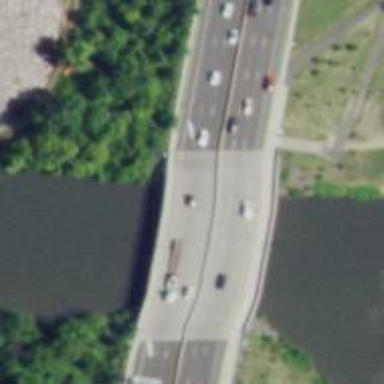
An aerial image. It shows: Trunk highway bridge.